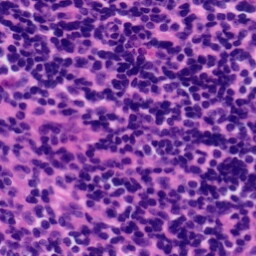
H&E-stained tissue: Tonsil